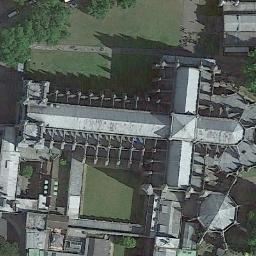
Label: church